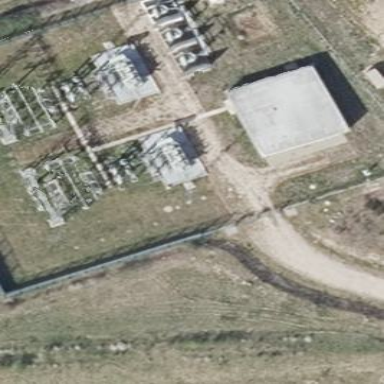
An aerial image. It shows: Distribution power substation secured by fence.